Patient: sex M, age 62
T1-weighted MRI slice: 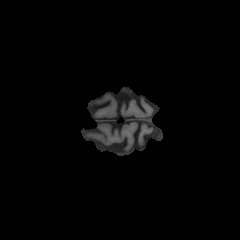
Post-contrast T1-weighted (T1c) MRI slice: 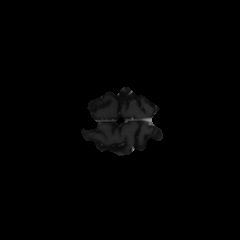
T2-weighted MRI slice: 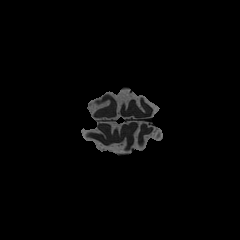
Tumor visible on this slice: no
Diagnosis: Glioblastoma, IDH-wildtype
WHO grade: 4